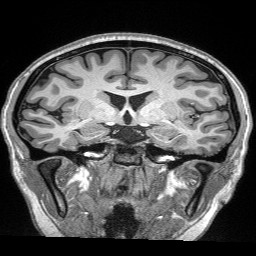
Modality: T1w
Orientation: sagittal